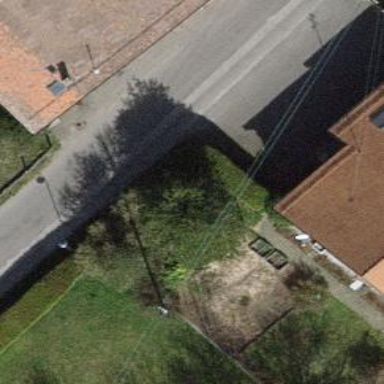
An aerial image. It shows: Residential road with asphalt surface and no sidewalks.